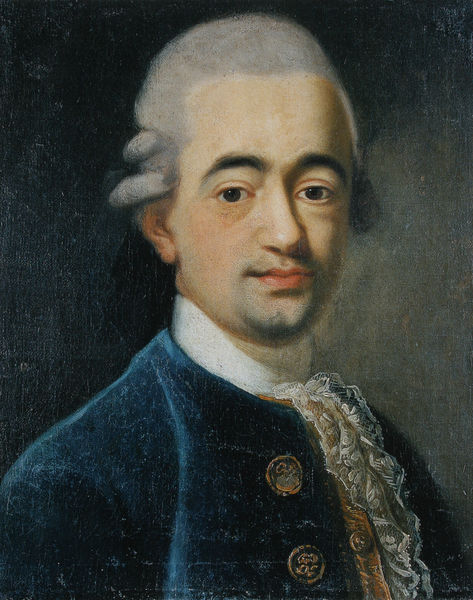
Titel: Selbstbildnis
Künstler: Georg Anton Abraham Urlaub
Standort: Mainz
Institution: Landesmuseum
Schlagwörter: blau, dunkel, gemälde, kopf, mann, weiß, gelb, ocker, braun, frankreich, frisur, grau, haar, hell, mund, nase, ohr, schwarz, stirn, rot, schal, tuch, beige, malerei, schleife, alt, anzug, bart, hemd, jacke, jung, augen, barock, gesicht, kragen, samt, silber, spitze, bildnis, hals, herr, portrait, porträt, öl, gold, haare, spitzen, musiker, augenbrauen, brustbild, kinn, knopf, lippen, locken, ohren, puder, renaissance, rokoko, schulter, schultern, perücke, lächeln, könig, falte, zopf, krawatte, brauen, halstuch, bronze, edel, rüsche, rüschen, augenbraue, knöpfe, dreiviertelprofil, jackett, knopfleiste, sakko, jacket, weste, masche, portait, seite, krause, enface, tracht, kravatte, kinng, mittelalter, wams, binde, spitzenkragen, adliger, edelmann, freundlich, aufklärung, nett, franzose, fordernd, perrücke, preusse, mozart, rüschchen, lessing, graues haar, samtjacke, rüschenhemd, jabott, dreitagebart, bartschatten, bronzeknöpfe, dreitagesbart, hemdrüsche, doppekinn, naugen, grfübchen